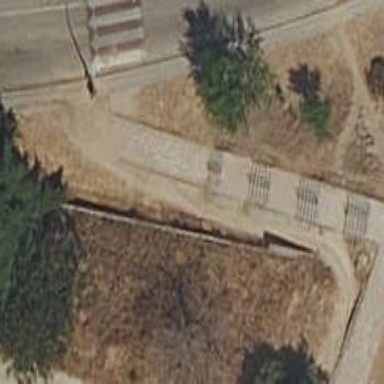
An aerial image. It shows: Fence.